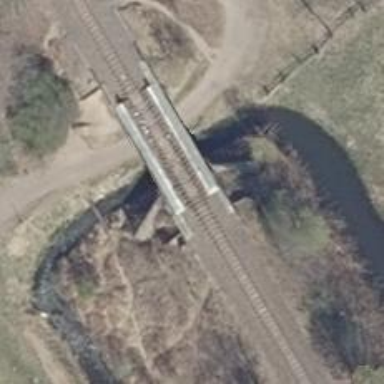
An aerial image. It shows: Bridge for railway spur.